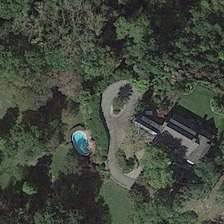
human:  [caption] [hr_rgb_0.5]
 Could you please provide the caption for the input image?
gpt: this house with a swimming pool outside is located in this lush woods .

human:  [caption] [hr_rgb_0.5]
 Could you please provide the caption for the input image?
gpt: there is a pitched roof house with a swimming pool among the forest .

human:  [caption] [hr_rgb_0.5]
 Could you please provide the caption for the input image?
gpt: there is a pitched roof house with a swimming pool among the forest .

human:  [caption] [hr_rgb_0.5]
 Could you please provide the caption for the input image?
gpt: a building with a swimming pool is surrounded by many green trees .

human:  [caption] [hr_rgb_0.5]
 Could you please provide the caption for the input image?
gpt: a building with a swimming pool is surrounded by many green trees .